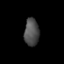
Tissue: prostate
Cell type: T cells
Senescence score: 0.3538
Nuclear area (px): 396
Mean DAPI intensity: 78.056